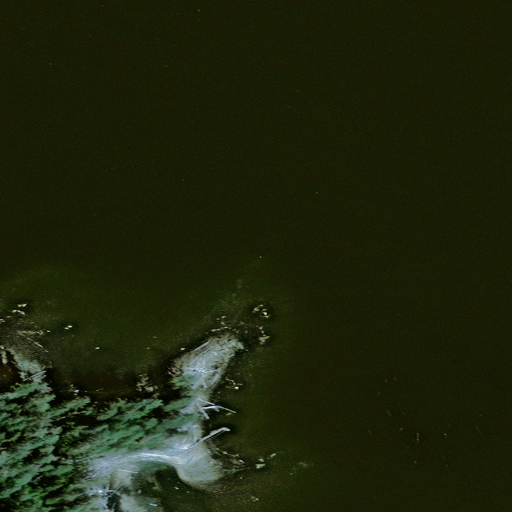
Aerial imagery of cape in Alaska named Giant Point containing only unknown